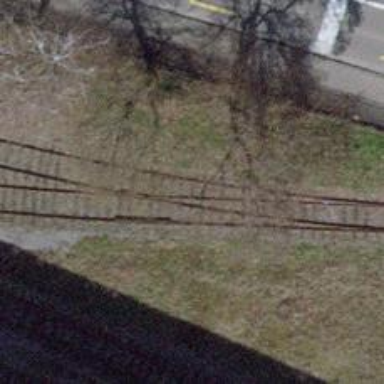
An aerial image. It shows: Single-track railway spur.